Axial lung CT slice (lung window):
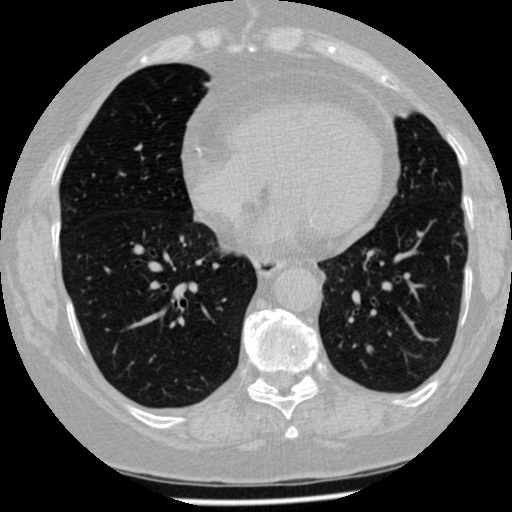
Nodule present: no